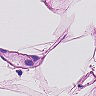
Metastatic tissue present: no